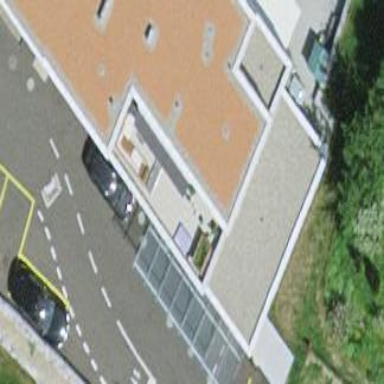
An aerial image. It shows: View of roof of building.